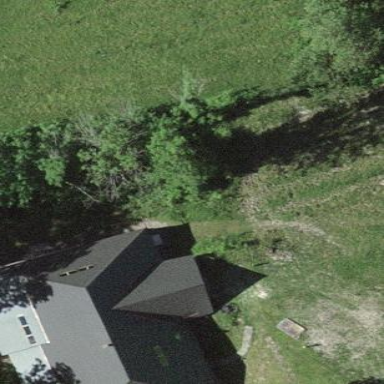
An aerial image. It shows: Farm building.